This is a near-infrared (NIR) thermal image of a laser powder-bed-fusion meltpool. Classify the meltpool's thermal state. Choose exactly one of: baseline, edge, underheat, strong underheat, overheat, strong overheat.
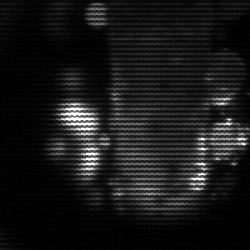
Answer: strong underheat